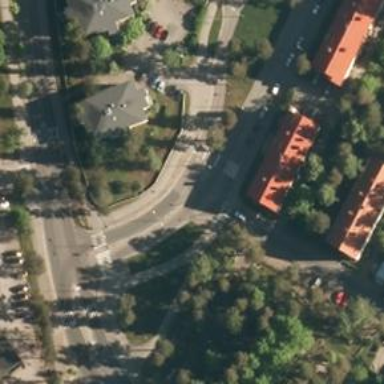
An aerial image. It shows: Cycleway.